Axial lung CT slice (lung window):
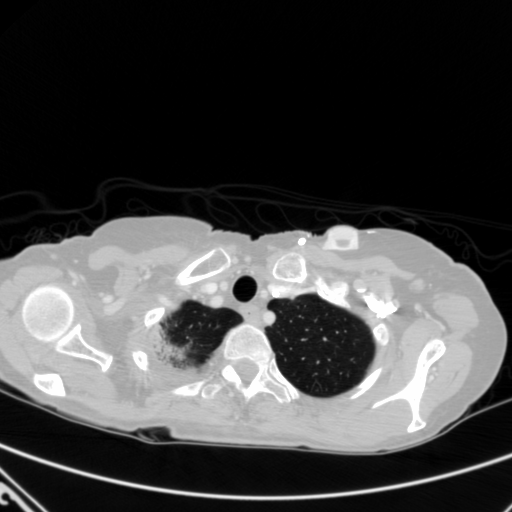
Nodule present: no